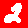
Digit: 2